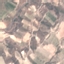
Land use / land cover: PermanentCrop